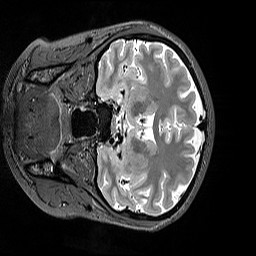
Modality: T2w
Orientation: coronal
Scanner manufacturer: siemens
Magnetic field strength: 3 T
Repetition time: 3.2 s
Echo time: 0.565 s